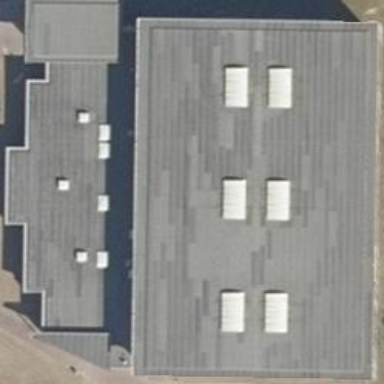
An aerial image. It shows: Sports centre building.